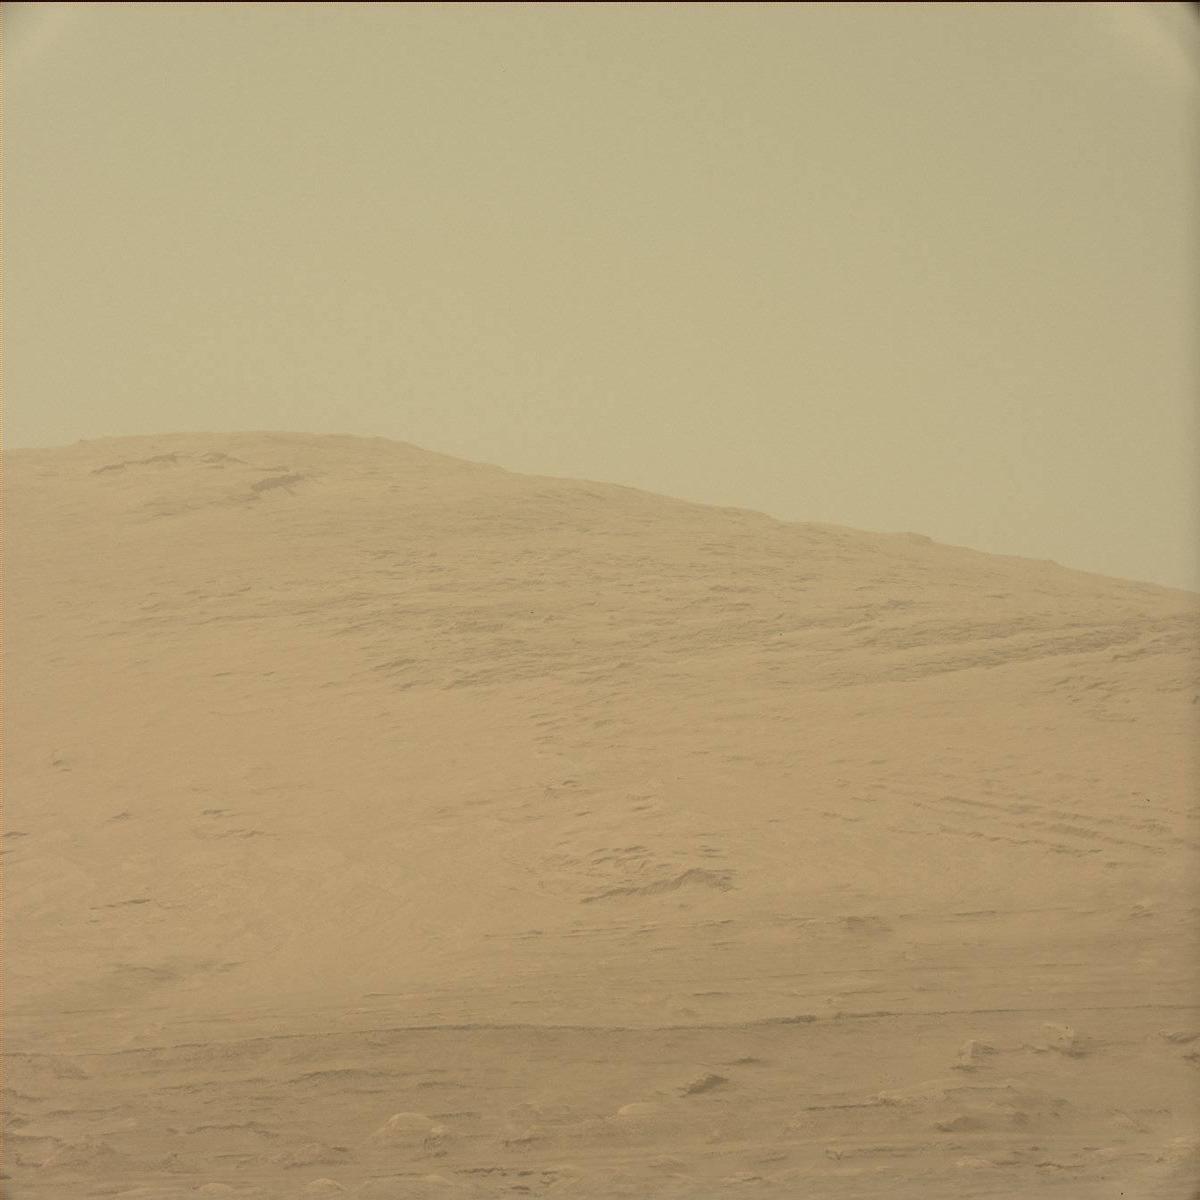
Terrain classes present: Ridge, Sky